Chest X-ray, AP view. Patient: 55 years old, sex M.
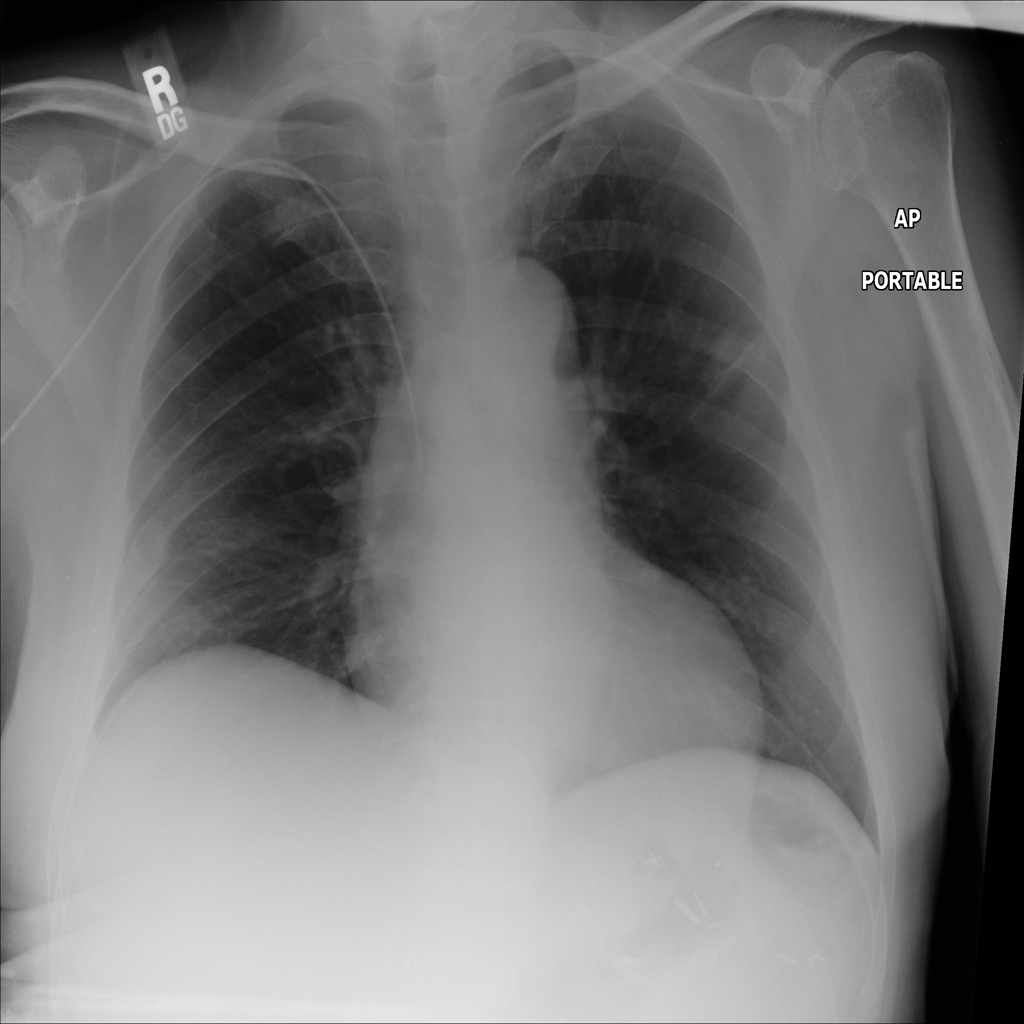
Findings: Nodule